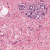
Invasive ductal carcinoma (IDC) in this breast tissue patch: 0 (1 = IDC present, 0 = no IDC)